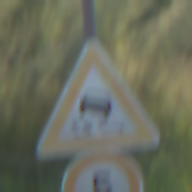
Verkehrszeichen: SchleuderOderRutschgefahr
Zusatzzeichen unten: Geschwindigkeit5
Umgebung: Outdoor, RoadRail
Tageszeit: MorningAfternoon
Wetter: Clear
Licht: Natural
Jahreszeit: NotSpecified
Kontrast: HighContrast